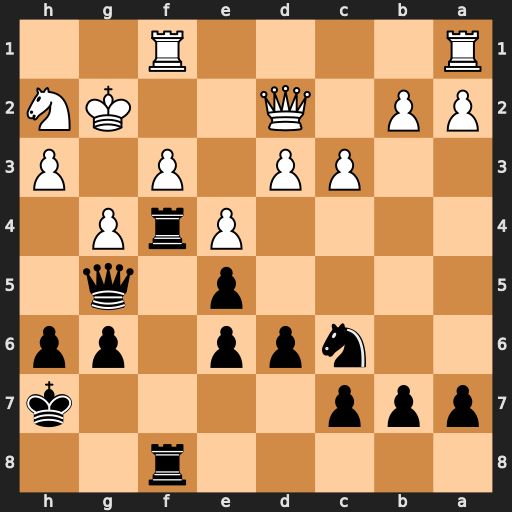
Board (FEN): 5r2/ppp4k/2npp1pp/4p1q1/4PrP1/2PP1P1P/PP1Q2KN/R4R2
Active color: b
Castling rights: -
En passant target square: -
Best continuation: Rxg4+ hxg4 Qxd2+